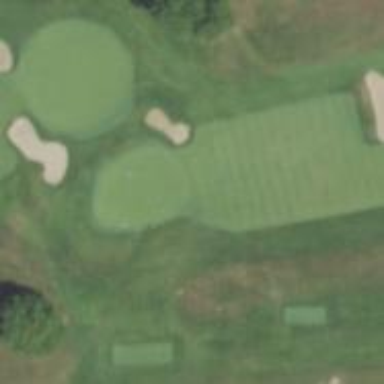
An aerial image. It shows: View of golf hole.